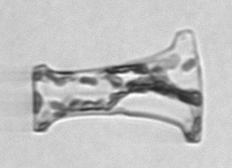
Label: Eucampia